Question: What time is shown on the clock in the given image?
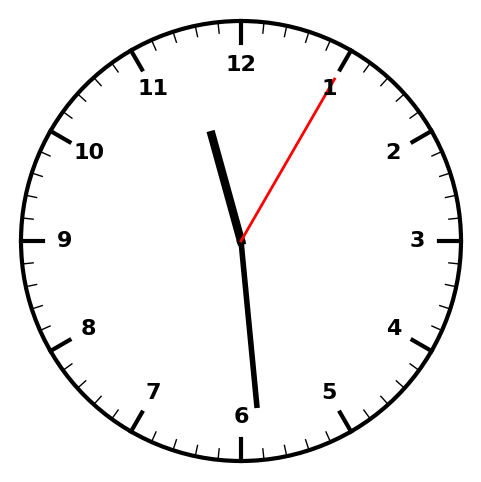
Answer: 11:29:05